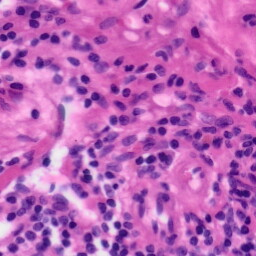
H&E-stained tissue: Tonsil